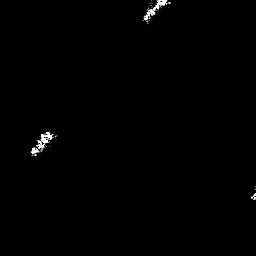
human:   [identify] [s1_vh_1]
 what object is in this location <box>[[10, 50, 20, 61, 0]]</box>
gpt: <ref>1 medium ship at the left</ref>

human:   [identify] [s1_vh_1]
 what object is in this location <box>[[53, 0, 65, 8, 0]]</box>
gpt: <ref>1 medium ship at the top</ref>